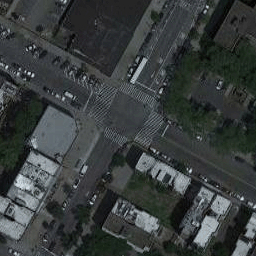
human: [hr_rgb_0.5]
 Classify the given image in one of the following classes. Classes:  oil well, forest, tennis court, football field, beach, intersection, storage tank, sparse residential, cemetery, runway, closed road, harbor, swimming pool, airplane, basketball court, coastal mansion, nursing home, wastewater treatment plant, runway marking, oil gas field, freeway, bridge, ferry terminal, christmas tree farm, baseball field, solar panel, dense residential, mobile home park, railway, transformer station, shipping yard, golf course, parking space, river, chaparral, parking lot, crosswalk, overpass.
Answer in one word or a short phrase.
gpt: intersection